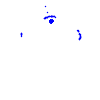
Particle: pion